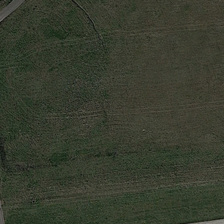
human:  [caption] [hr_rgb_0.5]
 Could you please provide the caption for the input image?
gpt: it is a piece of green meadow .

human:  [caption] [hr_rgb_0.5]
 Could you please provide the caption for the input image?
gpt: it is a piece of green meadow .

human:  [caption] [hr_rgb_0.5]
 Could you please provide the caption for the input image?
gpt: it is a piece of green meadow .

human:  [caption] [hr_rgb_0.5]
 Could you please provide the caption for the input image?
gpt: it is a piece of green meadow .

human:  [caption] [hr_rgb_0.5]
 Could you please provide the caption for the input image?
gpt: it is a piece of green meadow .